Field crop: maize
Growth stage: 2
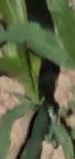
Species: maize